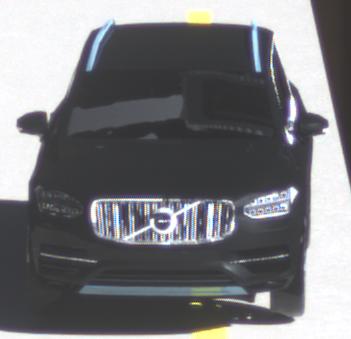
Make: Volvo
Model: XC90 B5
Detailed model: XC90 (L)
Model produced from: 2019/08
Model produced until: 2020/04
Doors: 5
Color: black
Road condition: wet road
Daytime: morning or afternoon
Contrast: high contrast